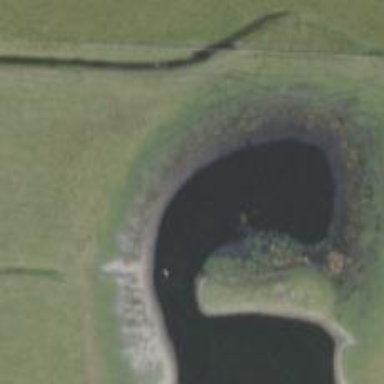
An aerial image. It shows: Marshy wetland area.